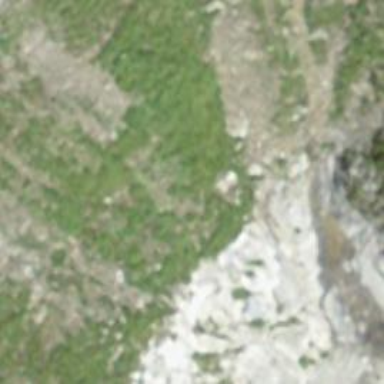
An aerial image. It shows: Cliff in nature.